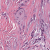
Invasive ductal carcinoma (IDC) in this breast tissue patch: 1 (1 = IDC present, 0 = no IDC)